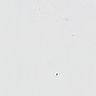
Metastatic tissue present: no